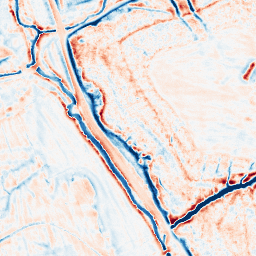
Category: edge_preserving
Decomposition family: bilateral
Decomposition parameters: d: 15
sigma_color: 100
sigma_space: 50
Upsampling method: bicubic_16x
Upsampling parameters: scale: 16
Upsampling scale: 16